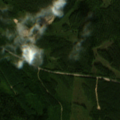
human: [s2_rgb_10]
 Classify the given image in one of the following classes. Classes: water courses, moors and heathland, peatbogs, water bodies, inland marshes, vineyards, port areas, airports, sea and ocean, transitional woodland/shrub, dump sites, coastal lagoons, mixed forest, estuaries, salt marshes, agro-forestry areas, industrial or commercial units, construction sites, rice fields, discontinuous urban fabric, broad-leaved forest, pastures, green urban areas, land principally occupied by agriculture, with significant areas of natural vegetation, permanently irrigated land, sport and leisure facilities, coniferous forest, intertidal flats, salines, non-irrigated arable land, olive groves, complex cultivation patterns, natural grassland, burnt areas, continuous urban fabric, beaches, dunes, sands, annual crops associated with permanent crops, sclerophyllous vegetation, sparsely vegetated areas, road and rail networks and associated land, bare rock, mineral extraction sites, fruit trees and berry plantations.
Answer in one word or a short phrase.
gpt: coniferous forest, mixed forest, transitional woodland/shrub